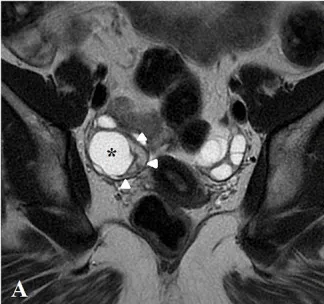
(A) Coronal T2-weighted image shows a mature cystic teratoma in the right ovary. At the periphery of the cystic space (black asterisk), there is a crescent-shaped solid component (white arrowheads). This aspect was observed on a section of the crescent-shaped solid component presented in (A).
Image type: radiology (mri)